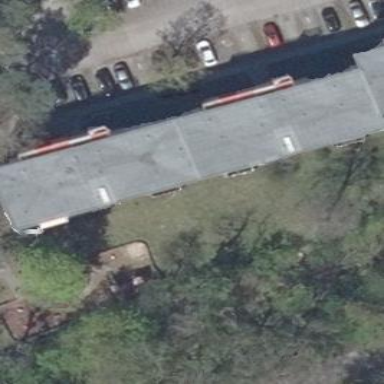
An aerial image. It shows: Flat-roofed apartment building.